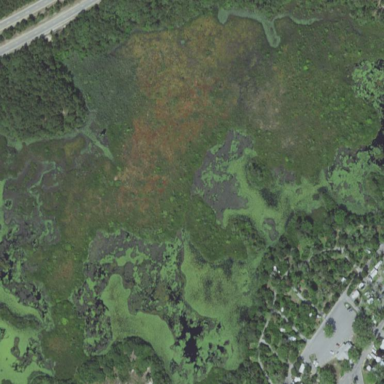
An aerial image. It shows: Bog wetland area.